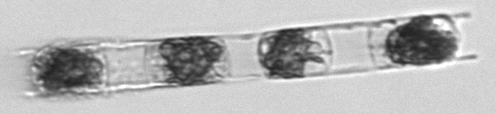
Label: Hemiaulus